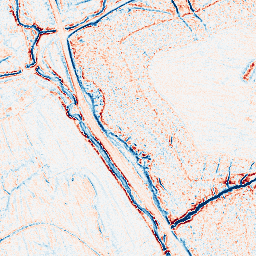
Category: edge_preserving
Decomposition family: anisotropic_diffusion
Decomposition parameters: iterations: 10
kappa: 10
gamma: 0.1
Upsampling method: bspline
Upsampling parameters: scale: 8
Upsampling scale: 8